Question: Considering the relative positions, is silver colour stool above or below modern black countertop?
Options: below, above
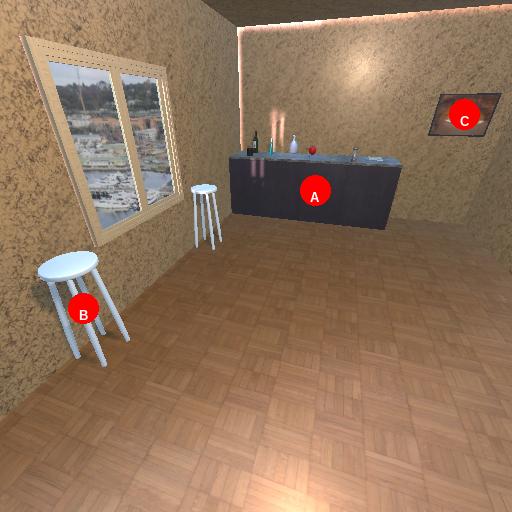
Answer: below